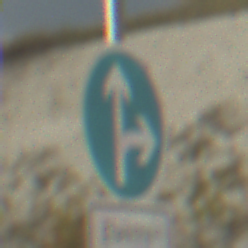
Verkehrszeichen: VorgeschriebeneFahrtrichtungGeradeausOderRechts
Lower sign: BesondereFahrzeugeUndTransportgueter11
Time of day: MorningAfternoon
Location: Outdoor (Beach)
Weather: PartlyCloudy
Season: NotSpecified
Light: Natural